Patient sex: M
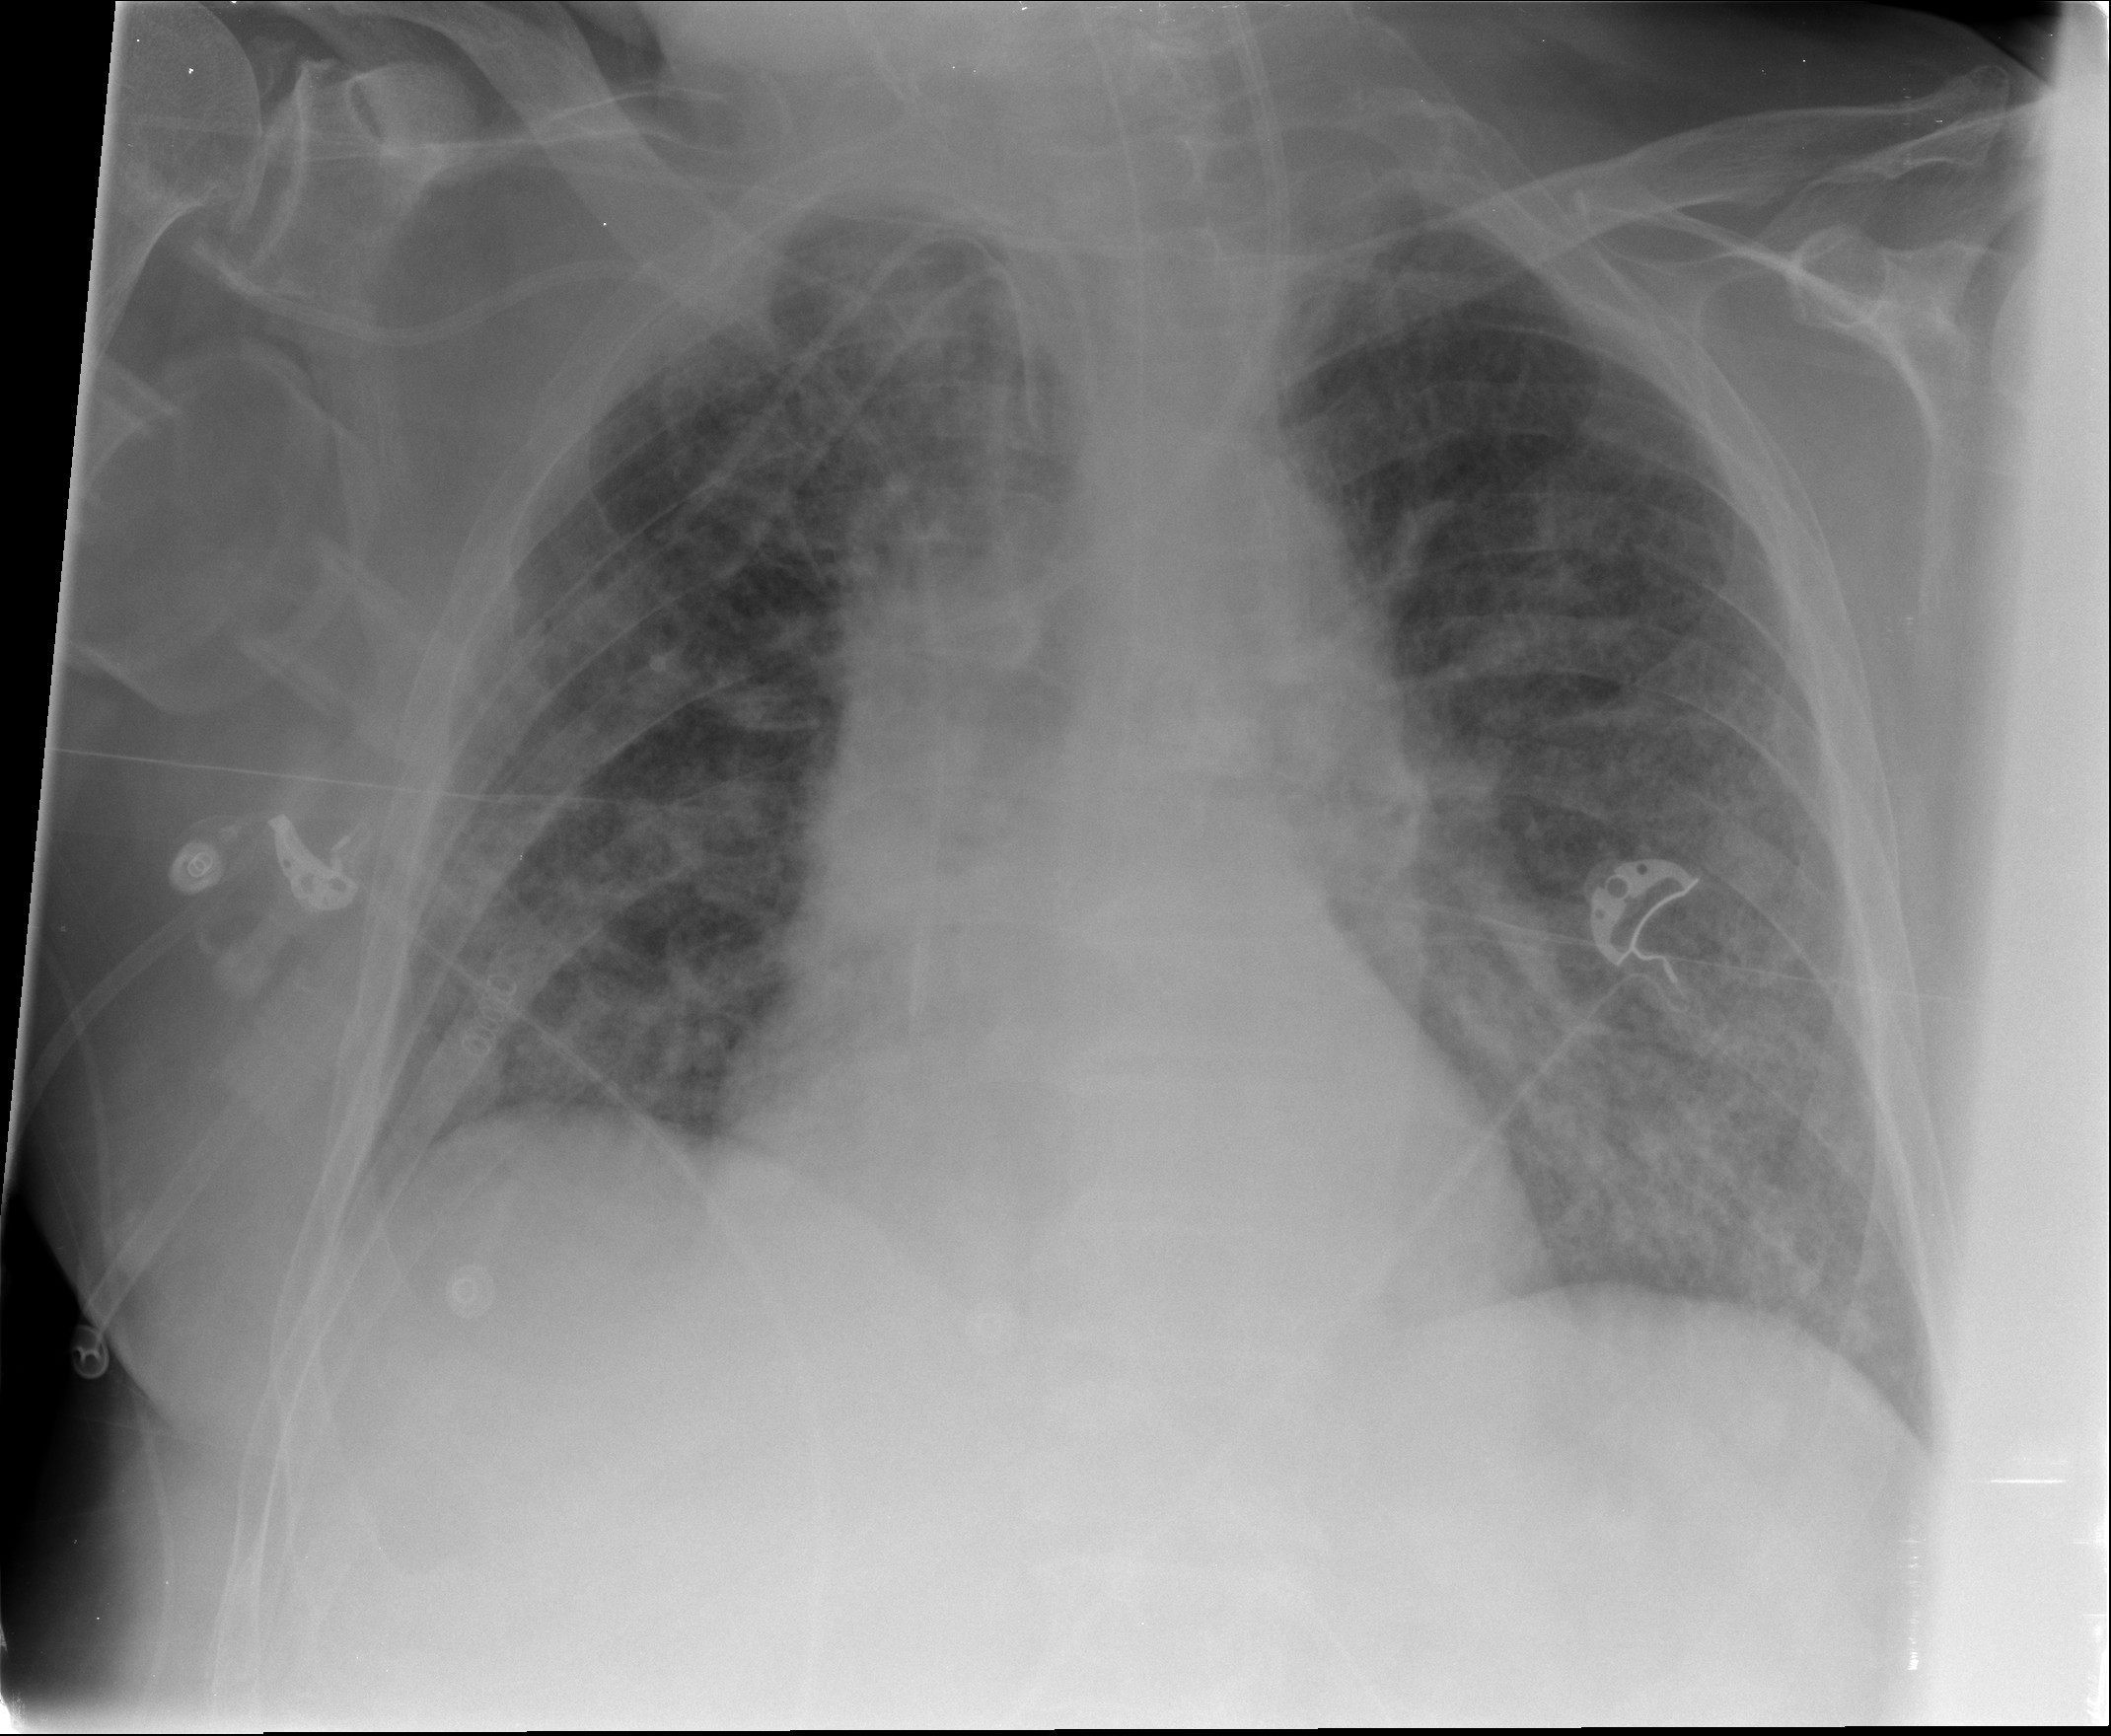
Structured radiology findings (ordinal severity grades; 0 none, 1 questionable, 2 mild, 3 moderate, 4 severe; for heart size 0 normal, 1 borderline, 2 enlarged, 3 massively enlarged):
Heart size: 2
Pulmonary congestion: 3
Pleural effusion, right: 2
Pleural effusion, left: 2
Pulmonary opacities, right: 3
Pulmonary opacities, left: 3
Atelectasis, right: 3
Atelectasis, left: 3